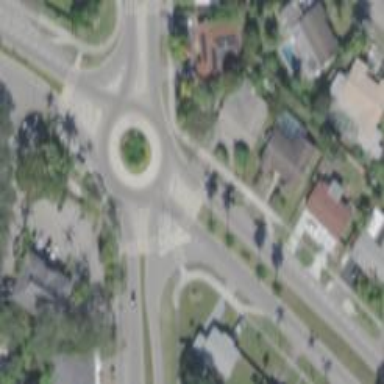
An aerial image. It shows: Tertiary road leading to roundabout junction.